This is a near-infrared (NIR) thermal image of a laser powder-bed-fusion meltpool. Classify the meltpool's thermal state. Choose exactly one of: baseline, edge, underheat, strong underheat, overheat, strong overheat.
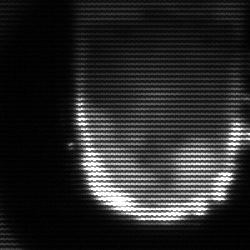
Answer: baseline